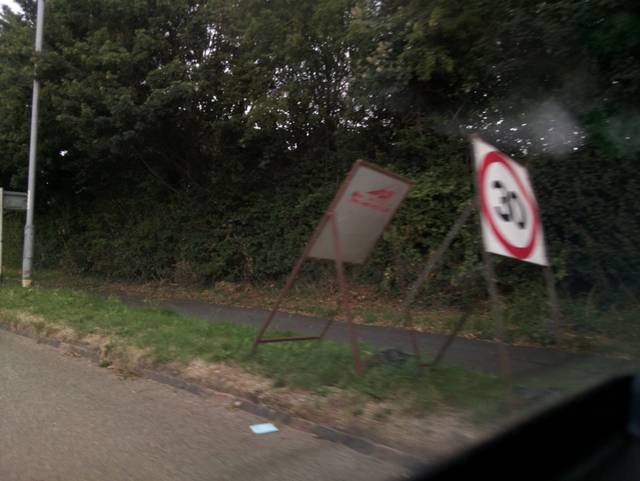
Region: United Kingdom
Coordinates: 52.167, -2.216